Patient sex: M
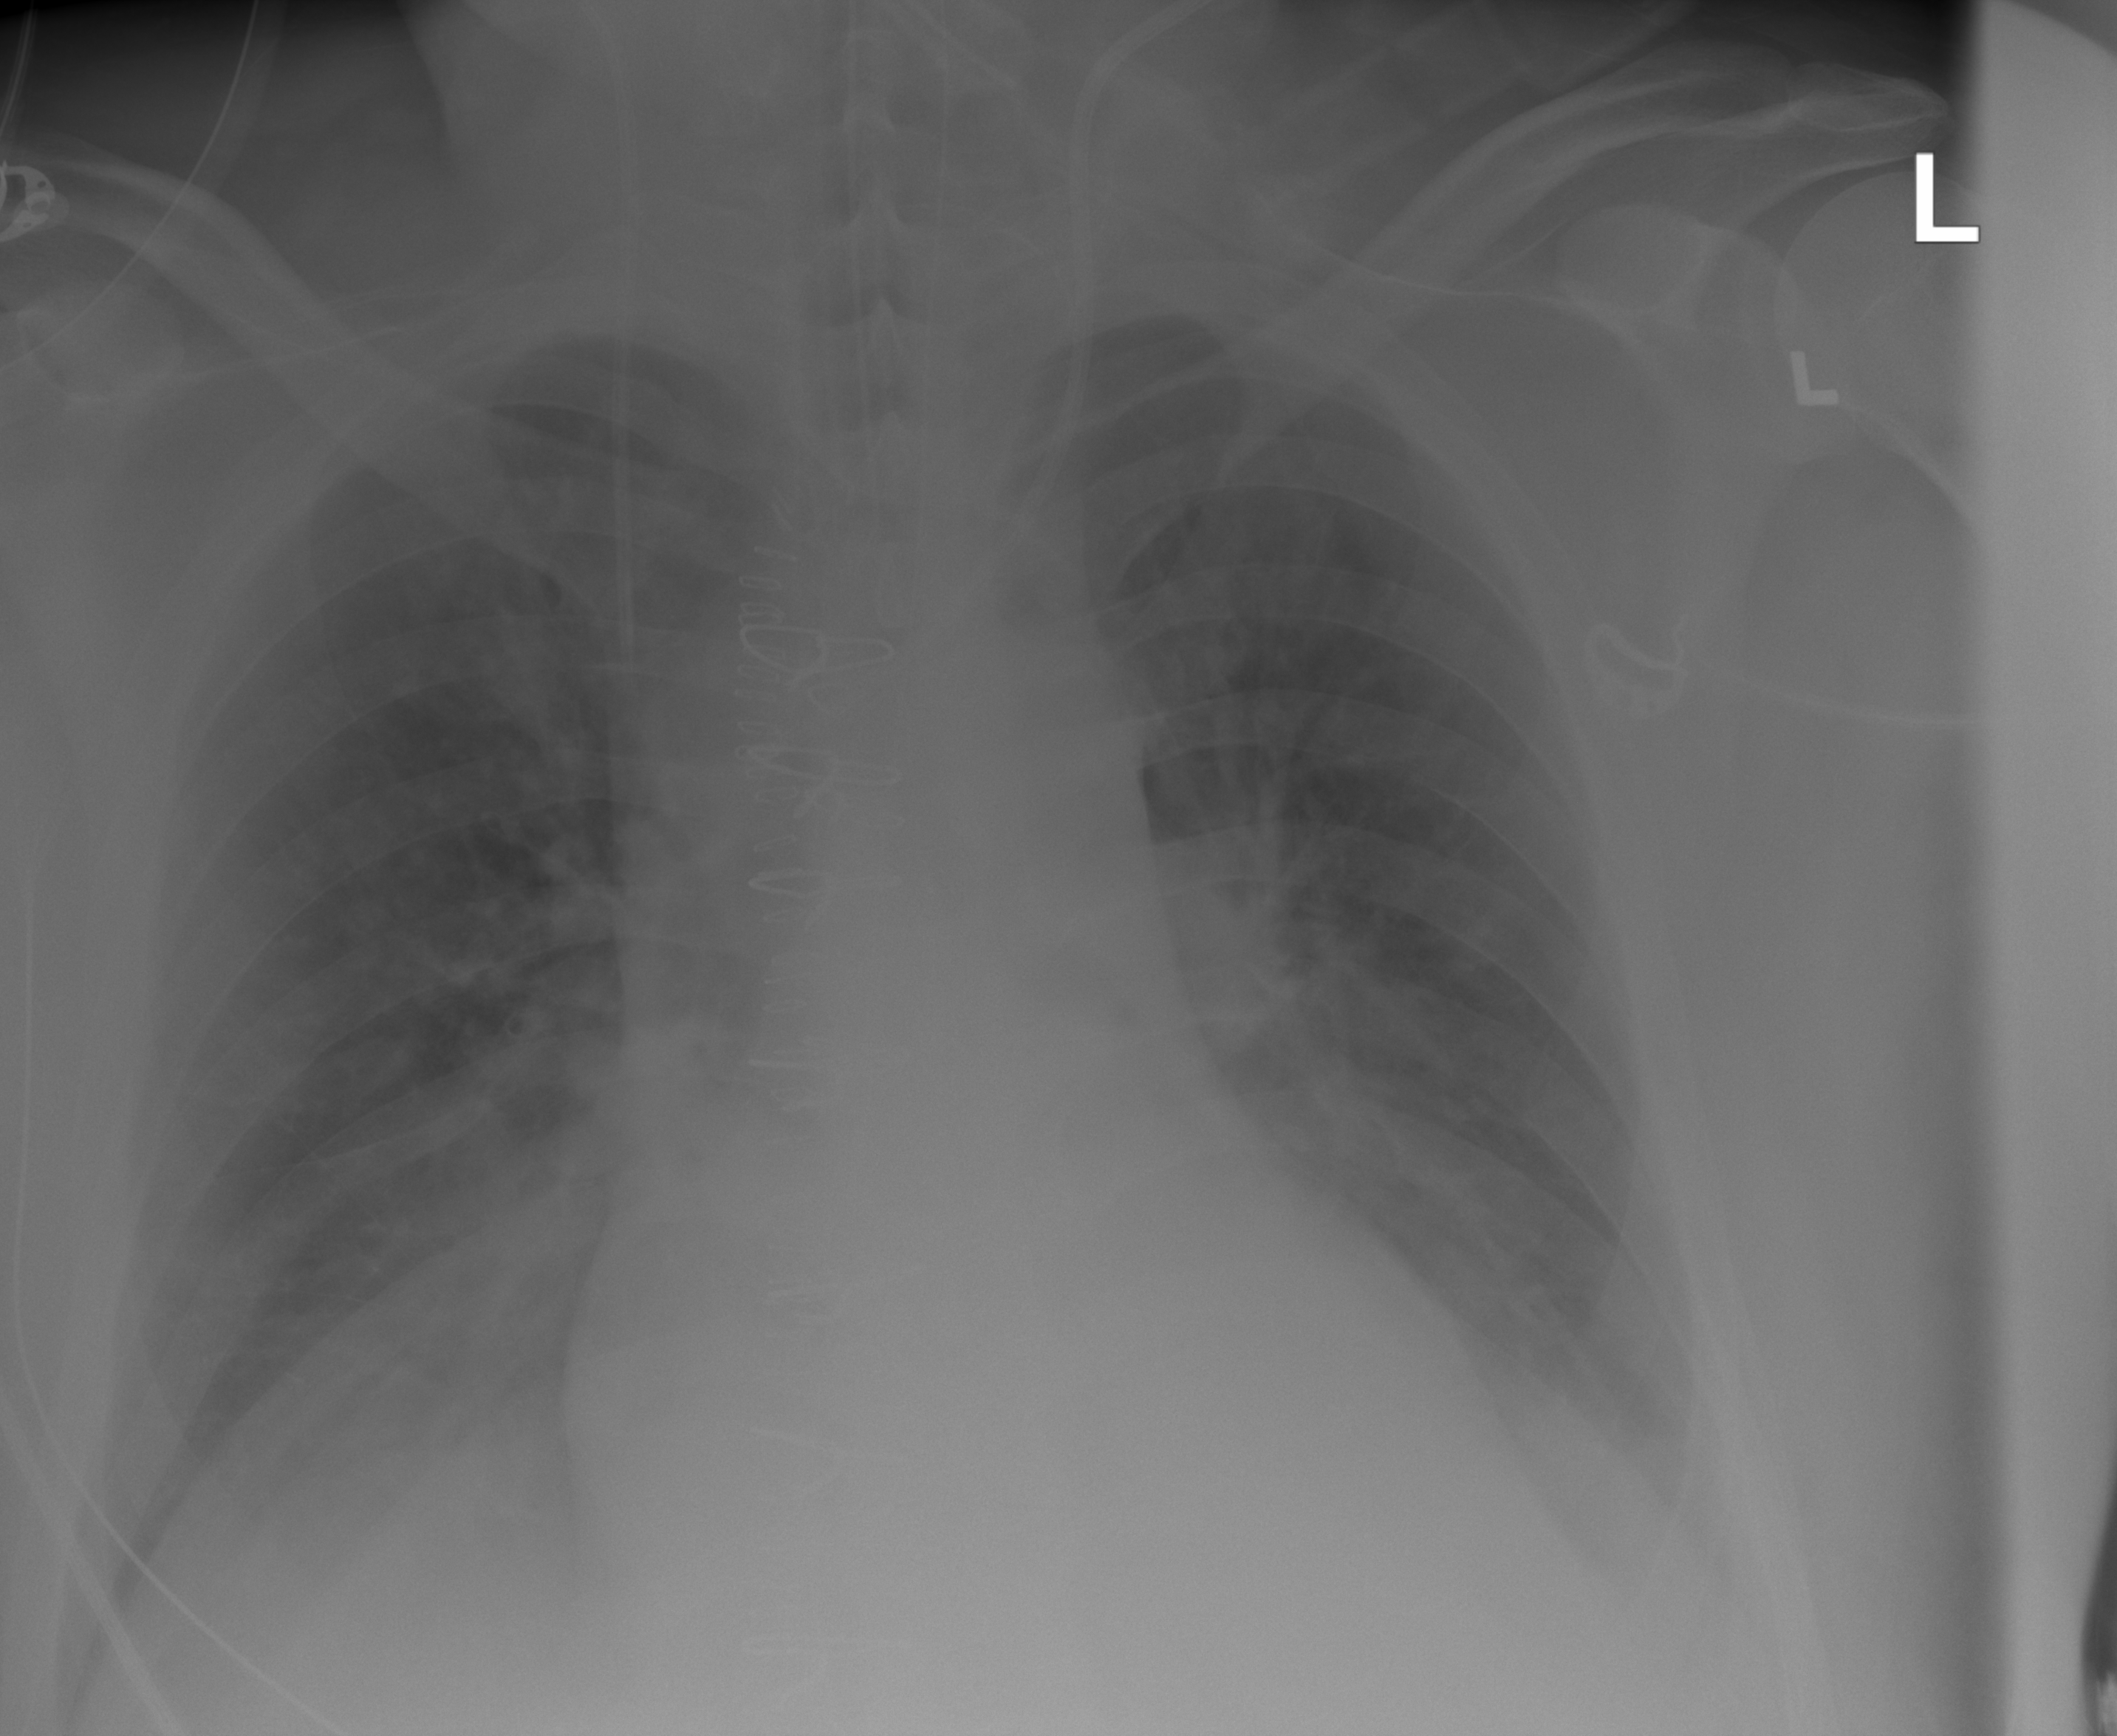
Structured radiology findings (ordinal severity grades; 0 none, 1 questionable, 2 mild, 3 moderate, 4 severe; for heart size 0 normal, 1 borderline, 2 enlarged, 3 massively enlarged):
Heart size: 1
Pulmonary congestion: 2
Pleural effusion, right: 0
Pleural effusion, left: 2
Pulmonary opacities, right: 2
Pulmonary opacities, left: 2
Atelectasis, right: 0
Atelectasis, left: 2